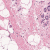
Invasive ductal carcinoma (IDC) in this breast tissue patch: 0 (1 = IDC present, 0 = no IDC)